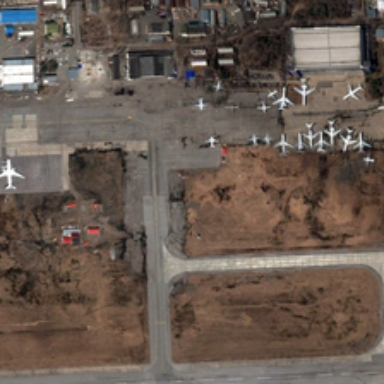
Many planes are parked between bareland and buildings .